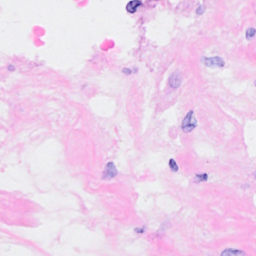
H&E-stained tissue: Breast